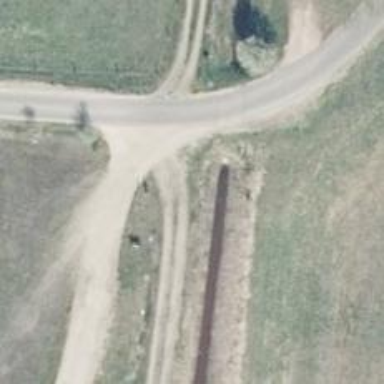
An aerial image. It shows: Culvert tunnel.